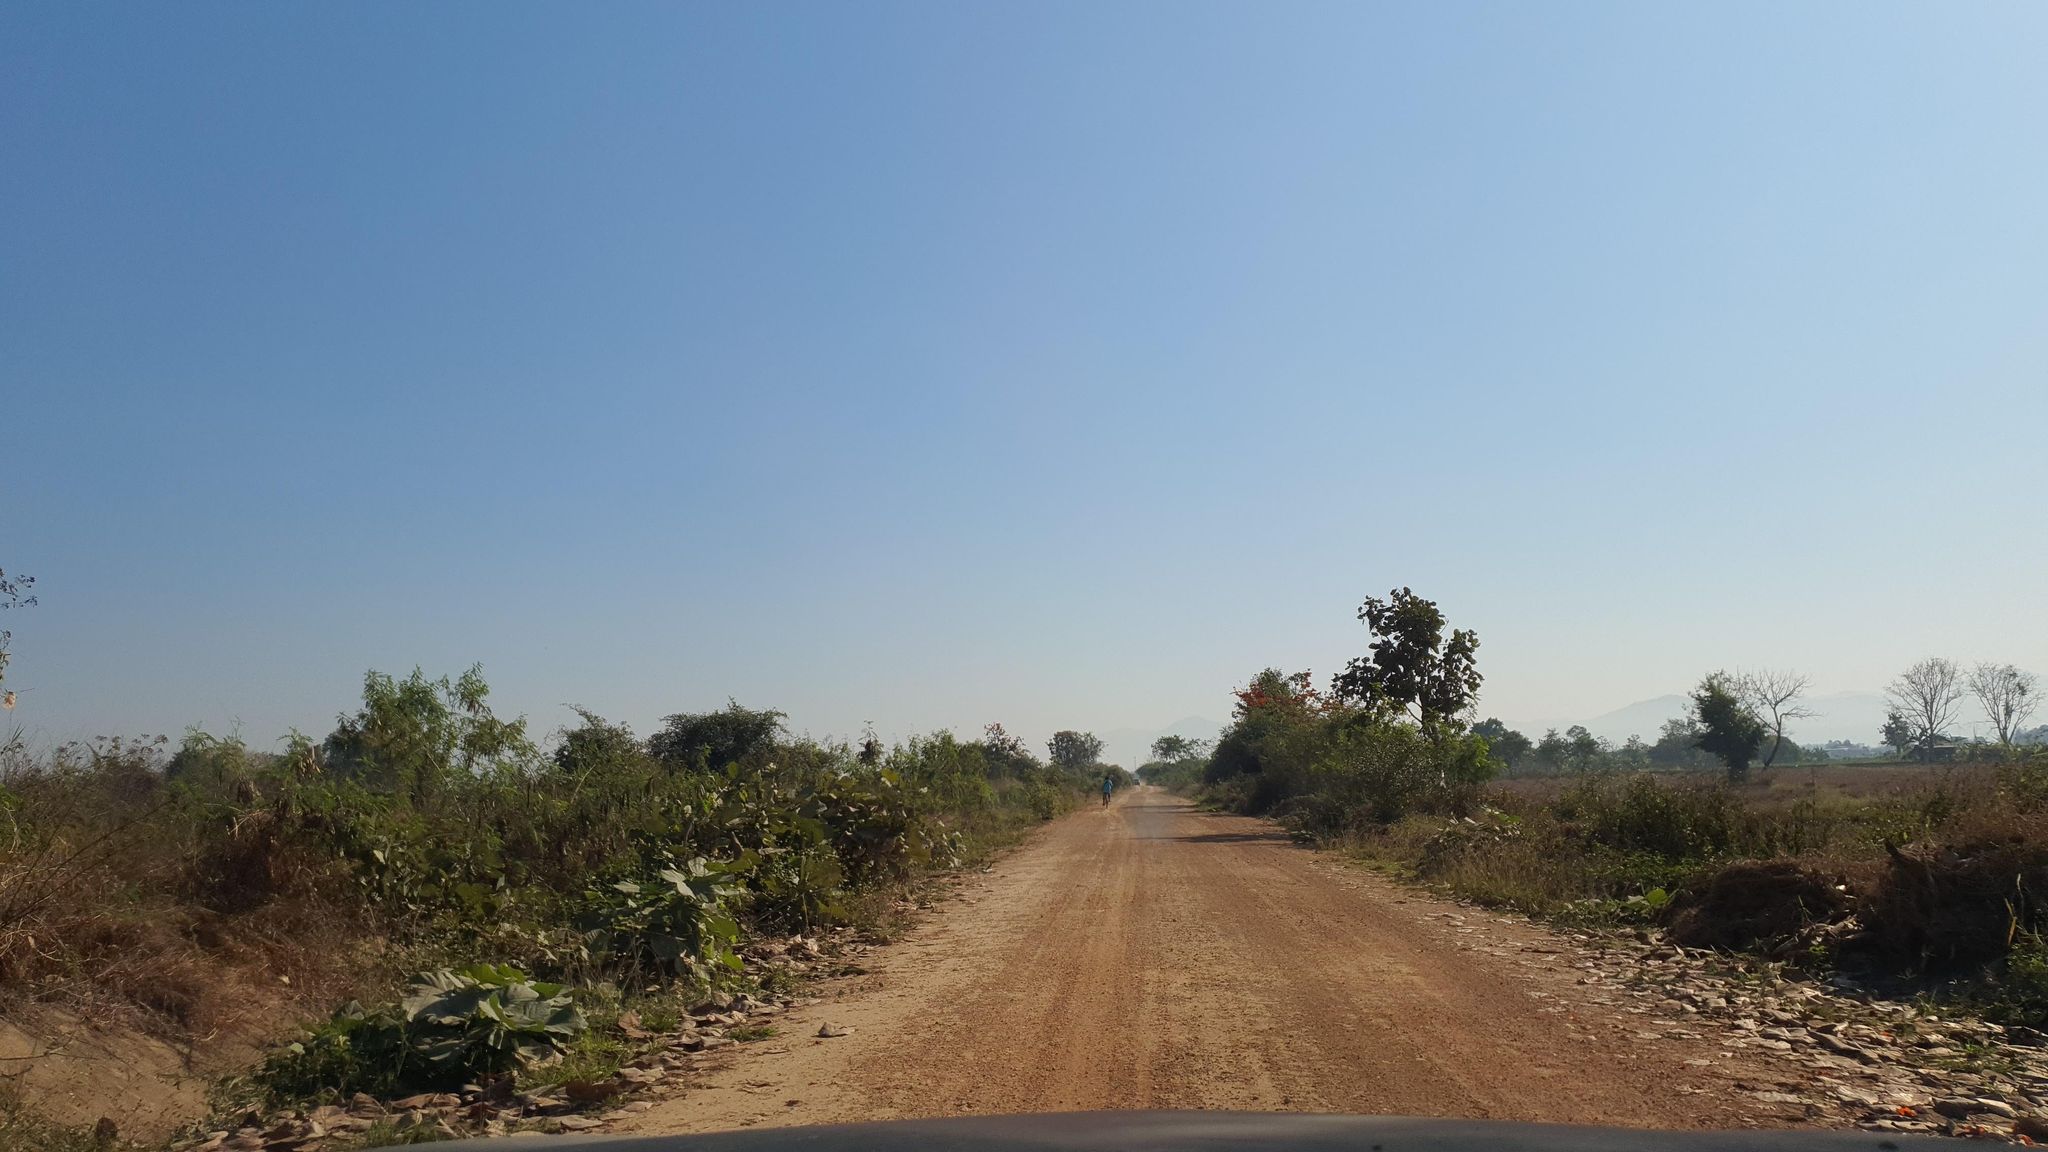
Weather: clear
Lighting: day
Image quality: slightly poor
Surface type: driving surface
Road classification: track
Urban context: very low density rural
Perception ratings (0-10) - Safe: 2.33, Lively: 2.23, Beautiful: 2.77, Boring: 5.74, Depressing: 4.16, Wealthy: 2.59